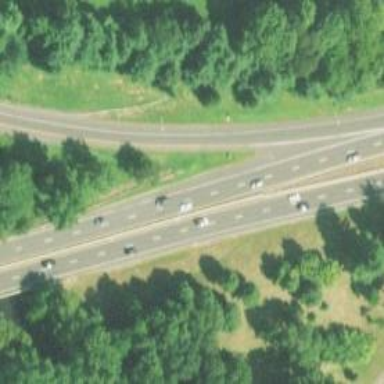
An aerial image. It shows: Asphalt motorway link.